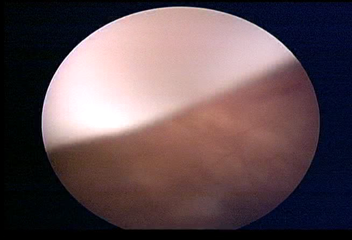
Modality: WLC
Class: Normal mucosa
Bladder cancer association: No